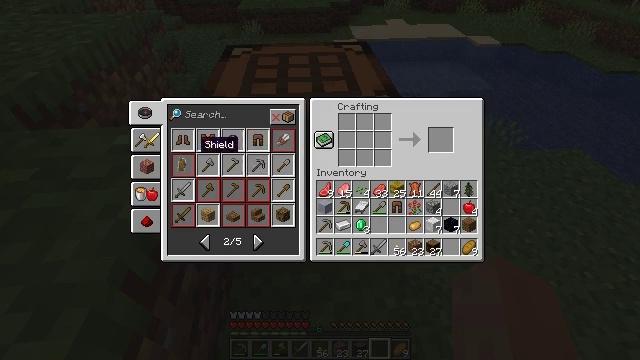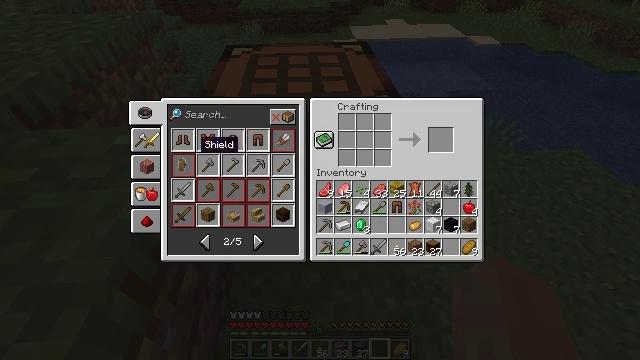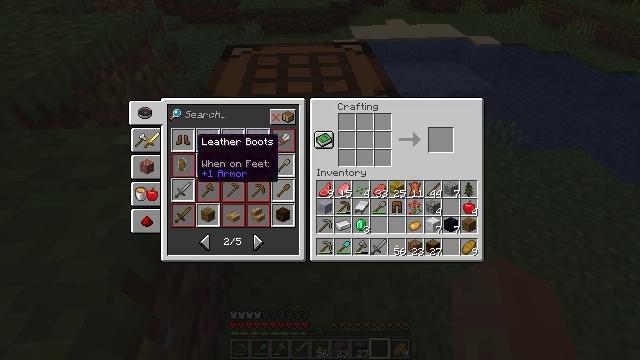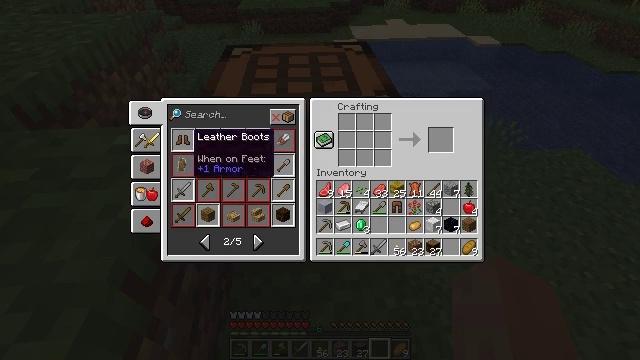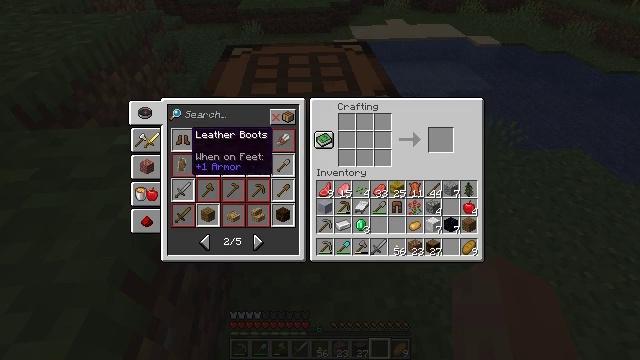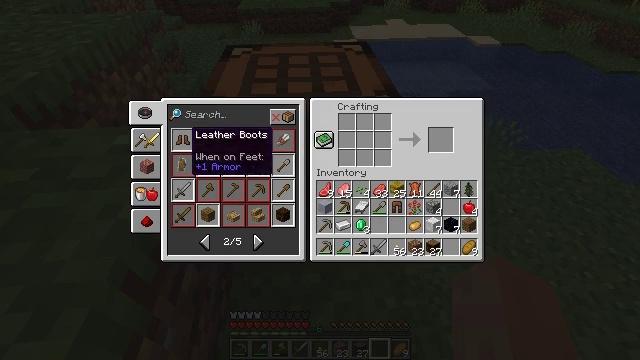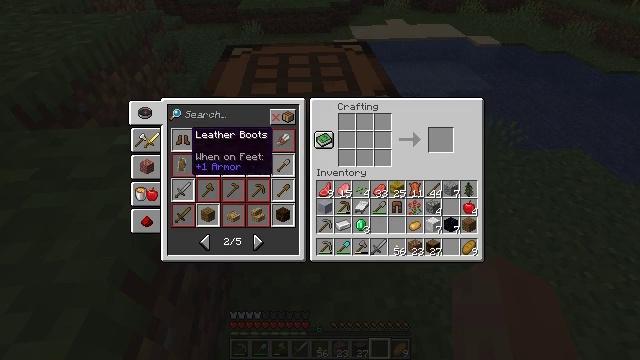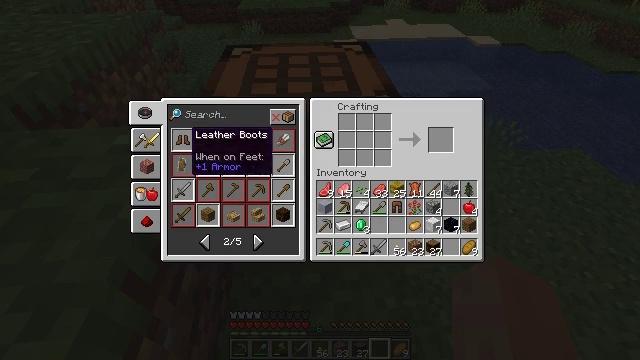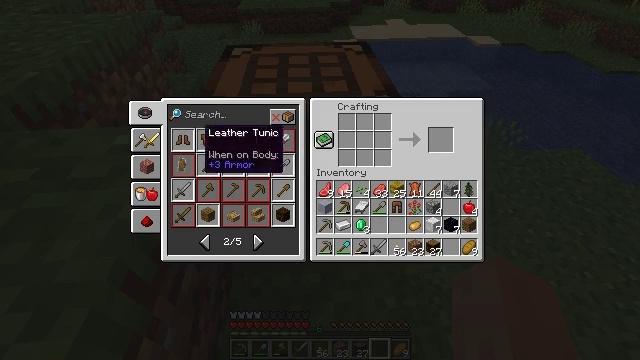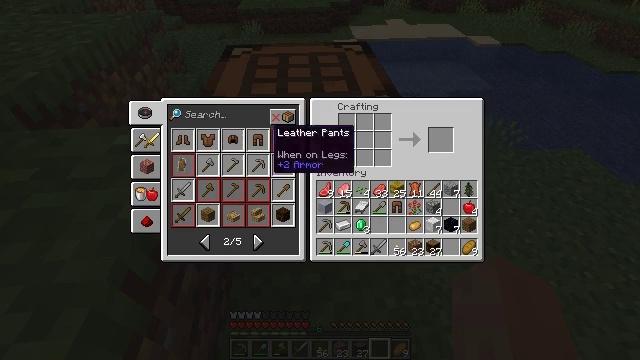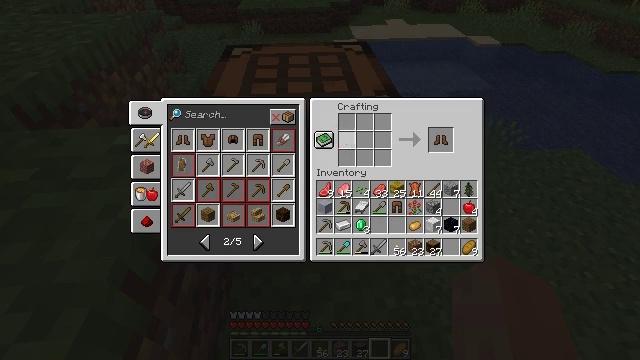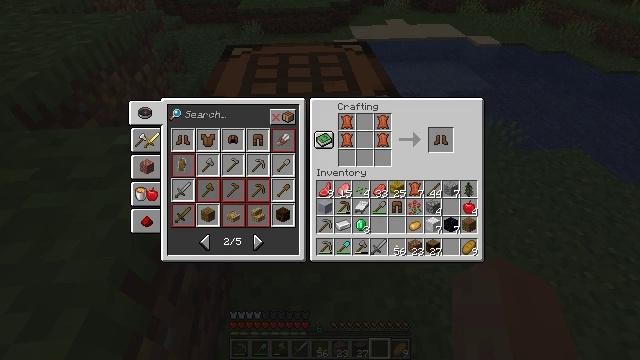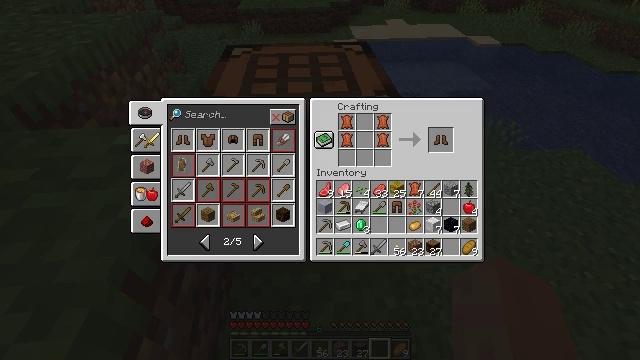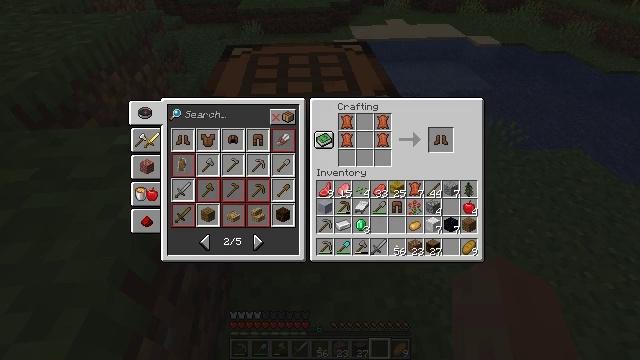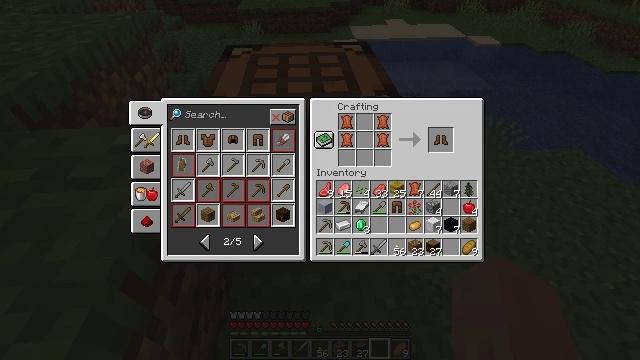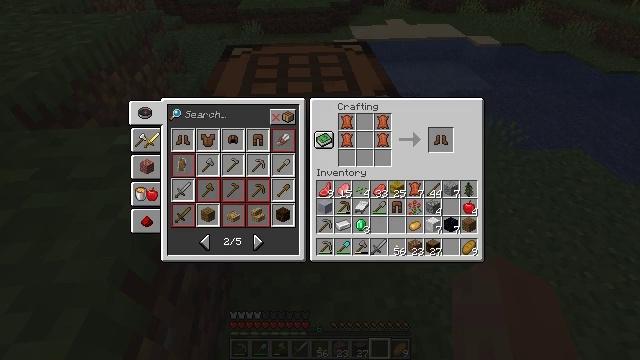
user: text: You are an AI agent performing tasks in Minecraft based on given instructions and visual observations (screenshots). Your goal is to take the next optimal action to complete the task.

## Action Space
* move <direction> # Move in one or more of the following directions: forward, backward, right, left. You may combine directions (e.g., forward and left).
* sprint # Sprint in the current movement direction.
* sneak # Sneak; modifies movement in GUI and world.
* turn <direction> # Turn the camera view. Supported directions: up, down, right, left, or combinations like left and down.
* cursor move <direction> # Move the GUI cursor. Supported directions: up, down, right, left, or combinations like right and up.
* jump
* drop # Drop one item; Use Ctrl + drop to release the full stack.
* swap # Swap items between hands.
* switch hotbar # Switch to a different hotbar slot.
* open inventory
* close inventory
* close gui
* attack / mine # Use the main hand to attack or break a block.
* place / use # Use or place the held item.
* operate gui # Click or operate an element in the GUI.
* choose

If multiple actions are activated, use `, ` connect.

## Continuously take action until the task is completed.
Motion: motion action
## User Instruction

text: Use leather in the crafting table to make leather boots.
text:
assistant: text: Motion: no_op
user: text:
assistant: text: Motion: no_op
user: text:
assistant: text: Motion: no_op
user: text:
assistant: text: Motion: no_op
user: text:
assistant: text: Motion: operate gui
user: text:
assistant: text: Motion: operate gui
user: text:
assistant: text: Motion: operate gui
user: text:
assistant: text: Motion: cursor move right
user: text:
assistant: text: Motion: cursor move right
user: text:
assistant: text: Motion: cursor move right
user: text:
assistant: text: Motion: cursor move right
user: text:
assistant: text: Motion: cursor move right
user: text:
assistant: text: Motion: no_op
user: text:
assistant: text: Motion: no_op
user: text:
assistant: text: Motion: no_op
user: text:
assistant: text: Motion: no_op
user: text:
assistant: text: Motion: no_op
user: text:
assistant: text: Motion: no_op
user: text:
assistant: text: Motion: no_op
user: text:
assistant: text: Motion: operate gui
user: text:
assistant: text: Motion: operate gui
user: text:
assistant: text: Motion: operate gui
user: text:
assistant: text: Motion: cursor move left
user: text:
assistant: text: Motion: cursor move left and down
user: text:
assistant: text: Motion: cursor move left and down
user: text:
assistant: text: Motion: no_op
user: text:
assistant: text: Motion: no_op
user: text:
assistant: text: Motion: cursor move right and up
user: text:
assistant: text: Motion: cursor move right and up
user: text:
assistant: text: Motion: cursor move up